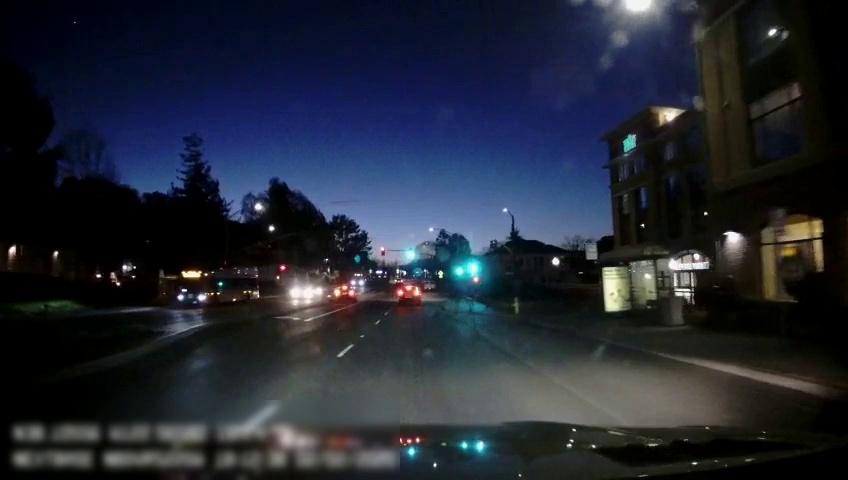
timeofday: Night
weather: Other
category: Drivable Space
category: Vehicles | SUV
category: Vehicles | SUV
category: Vehicles | Bus
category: Vehicles | Truck
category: Vehicles | Truck
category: Lanes | Current Lane
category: Lanes | Alternate Lane
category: Traffic | Lights